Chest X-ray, AP view. Patient: 64 years old, sex F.
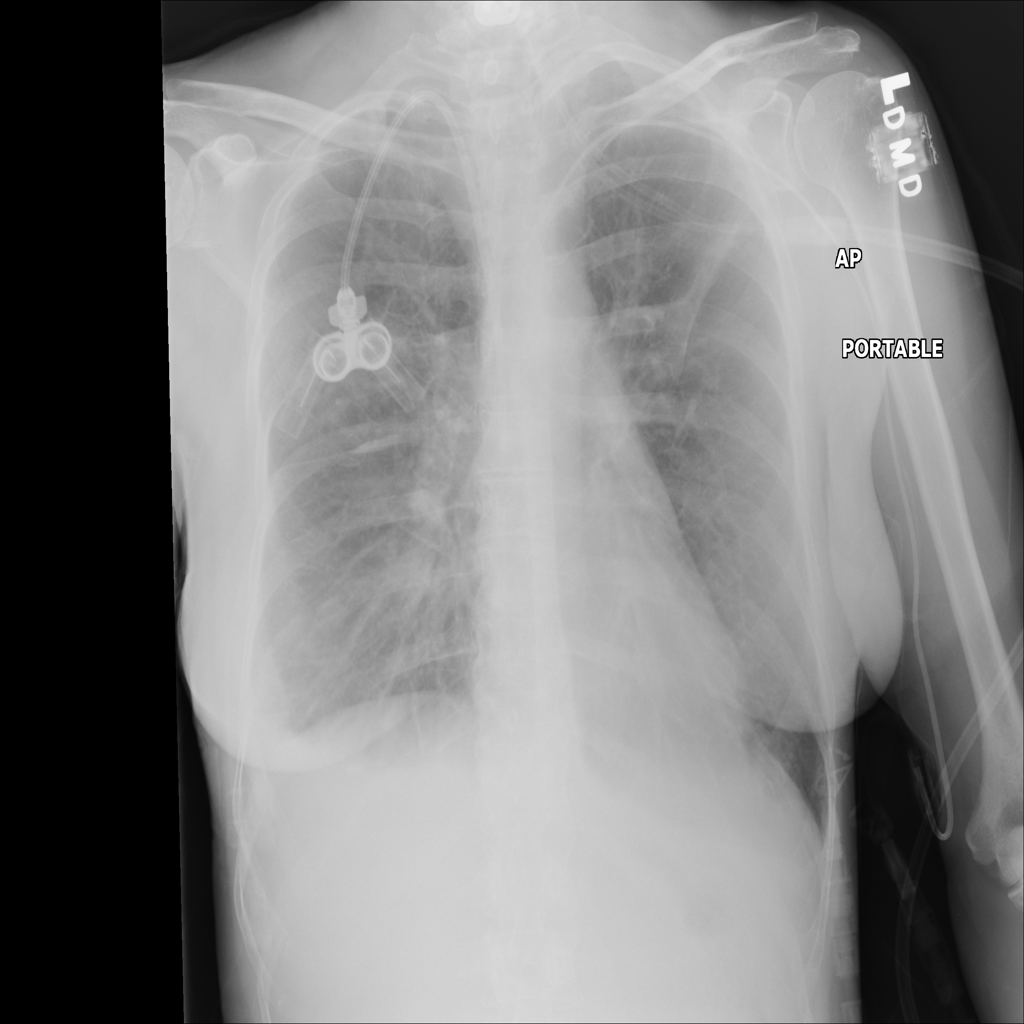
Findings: Effusion